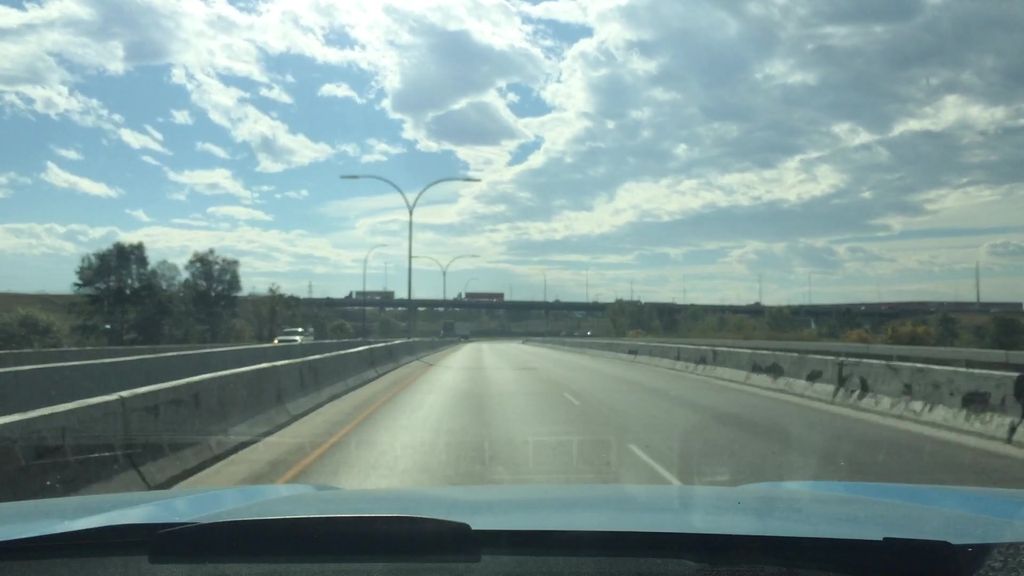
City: calgary